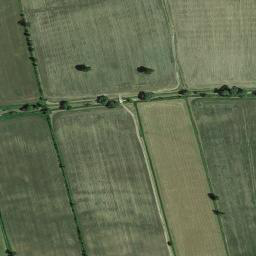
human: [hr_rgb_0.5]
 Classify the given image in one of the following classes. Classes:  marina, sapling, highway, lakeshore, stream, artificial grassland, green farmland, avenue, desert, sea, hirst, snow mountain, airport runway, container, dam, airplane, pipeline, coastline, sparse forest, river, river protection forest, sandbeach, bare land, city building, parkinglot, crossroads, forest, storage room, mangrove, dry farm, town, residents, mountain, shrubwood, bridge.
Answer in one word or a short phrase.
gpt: green farmland